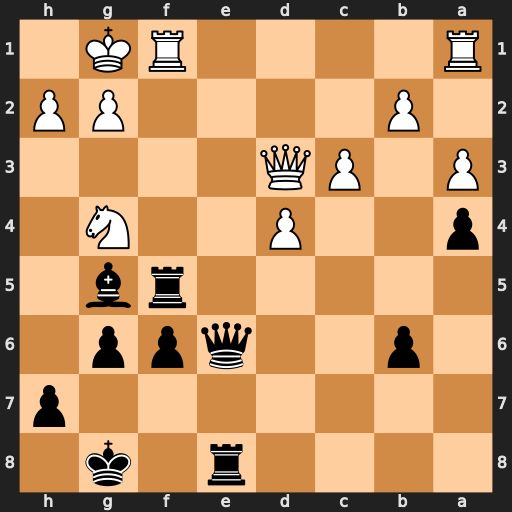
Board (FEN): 4r1k1/7p/1p2qpp1/5rb1/p2P2N1/P1PQ4/1P4PP/R4RK1
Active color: b
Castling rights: -
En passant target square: -
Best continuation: Rxf1+ Rxf1 Qxg4